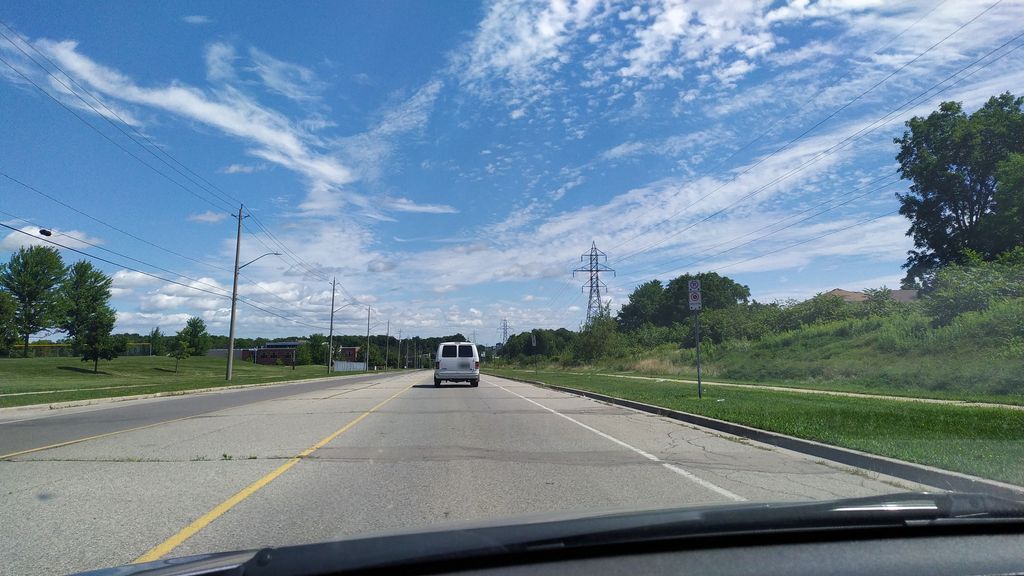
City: kitchener-waterloo